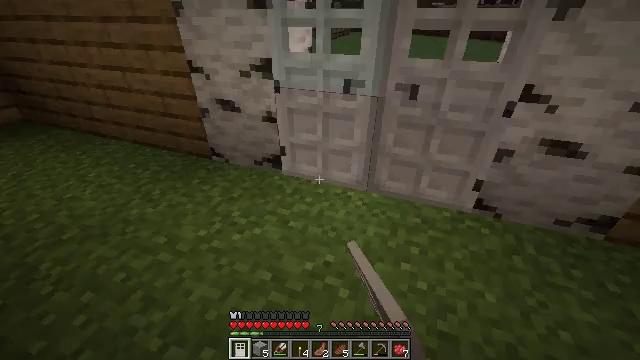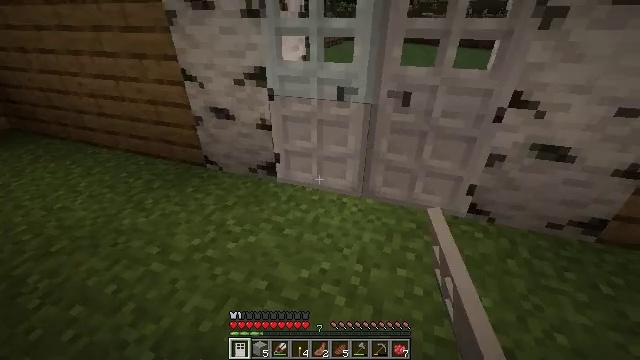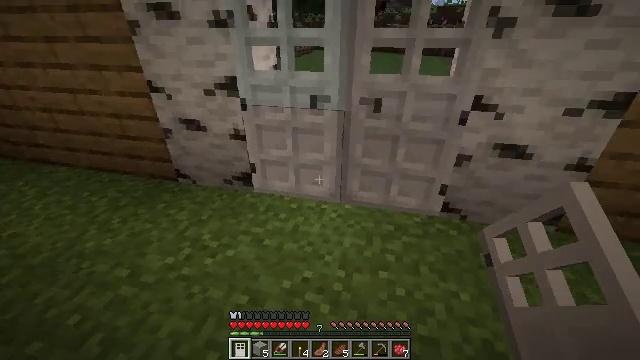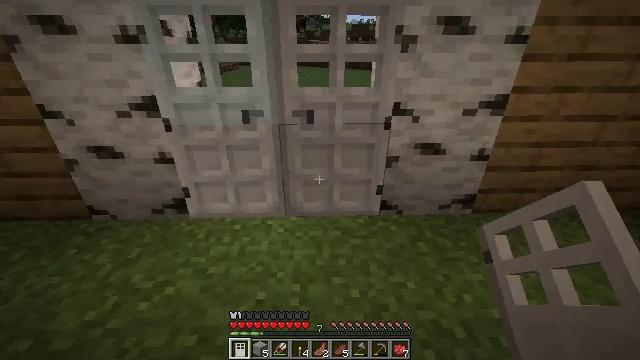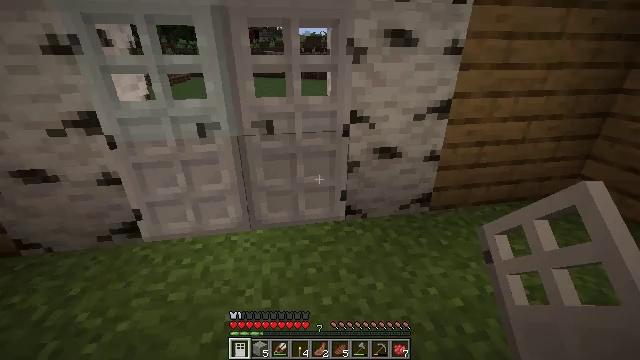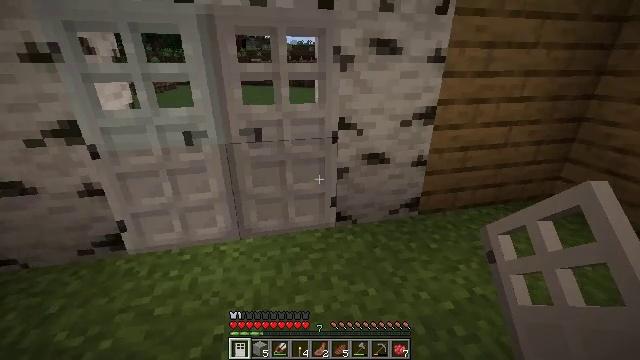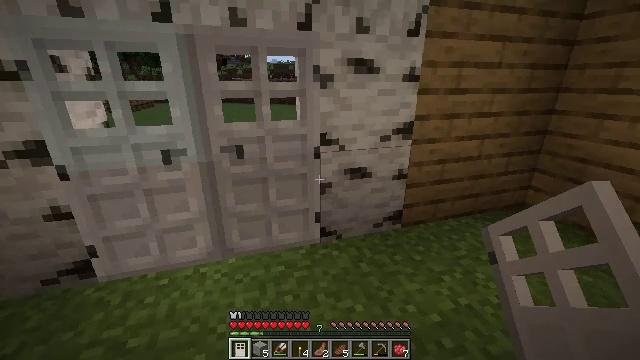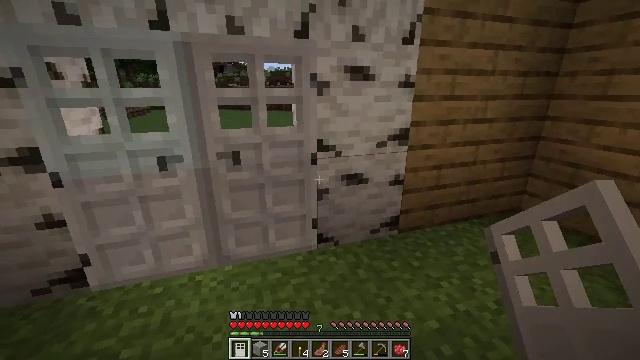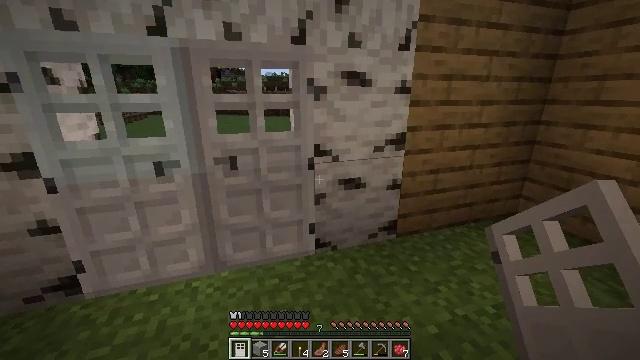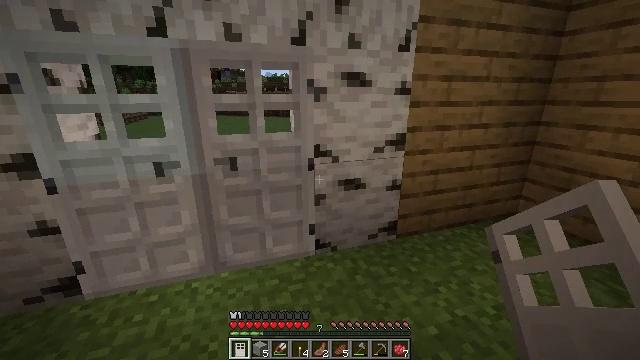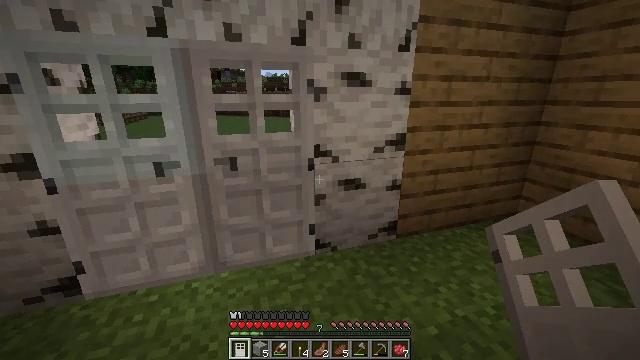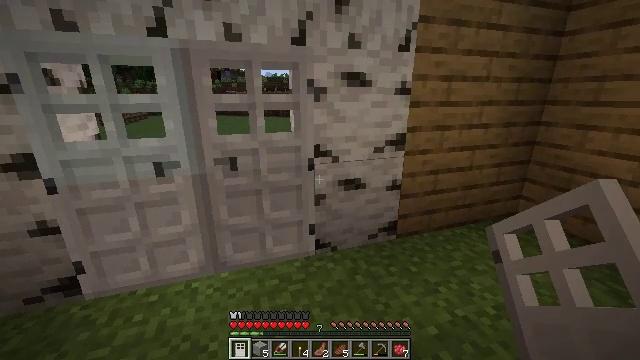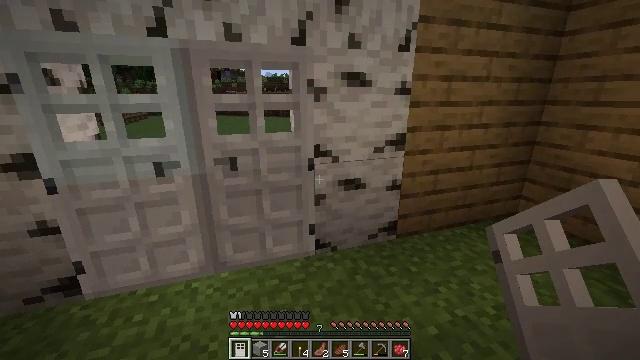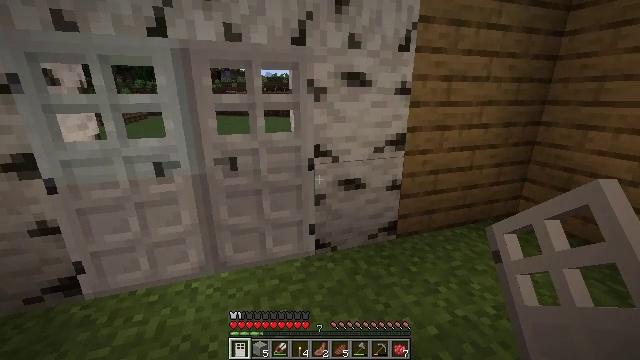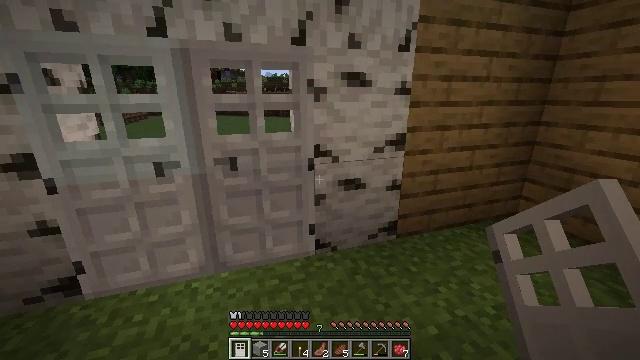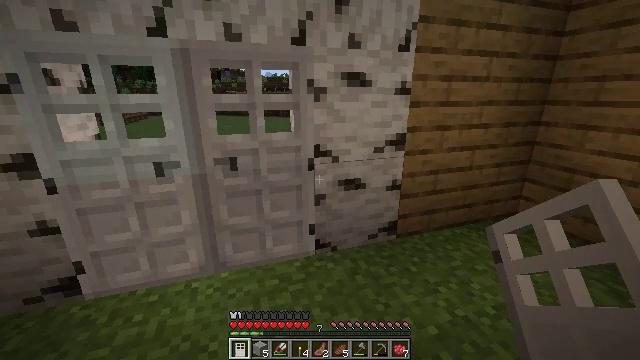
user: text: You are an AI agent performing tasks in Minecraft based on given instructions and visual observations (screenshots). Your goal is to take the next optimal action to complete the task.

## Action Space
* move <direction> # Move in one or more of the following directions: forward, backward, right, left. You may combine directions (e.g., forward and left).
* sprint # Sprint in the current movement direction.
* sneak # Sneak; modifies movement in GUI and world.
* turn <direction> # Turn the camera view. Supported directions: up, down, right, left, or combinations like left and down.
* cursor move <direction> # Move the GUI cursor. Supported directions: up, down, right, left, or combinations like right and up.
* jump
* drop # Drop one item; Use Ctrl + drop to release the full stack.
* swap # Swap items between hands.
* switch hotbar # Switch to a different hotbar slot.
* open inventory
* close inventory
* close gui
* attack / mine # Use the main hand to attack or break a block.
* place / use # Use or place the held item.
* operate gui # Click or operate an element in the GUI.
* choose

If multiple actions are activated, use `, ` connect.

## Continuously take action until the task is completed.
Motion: motion action
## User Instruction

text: Create a birch button using the crafting interface.
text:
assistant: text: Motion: turn right and up
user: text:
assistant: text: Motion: turn right and up
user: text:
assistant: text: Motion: turn right and up
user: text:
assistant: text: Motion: turn right and up
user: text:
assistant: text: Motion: turn right and up
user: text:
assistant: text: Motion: turn right and up
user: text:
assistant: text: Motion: turn up
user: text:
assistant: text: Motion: turn up
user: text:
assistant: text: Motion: no_op
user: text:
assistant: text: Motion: no_op
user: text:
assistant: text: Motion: no_op
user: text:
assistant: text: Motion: no_op
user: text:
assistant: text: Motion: no_op
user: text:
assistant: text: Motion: no_op
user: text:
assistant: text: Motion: no_op
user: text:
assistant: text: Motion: no_op
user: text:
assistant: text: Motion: no_op
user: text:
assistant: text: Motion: no_op
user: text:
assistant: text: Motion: no_op
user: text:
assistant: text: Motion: no_op
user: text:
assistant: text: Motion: no_op
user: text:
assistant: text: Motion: no_op
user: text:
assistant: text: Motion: no_op
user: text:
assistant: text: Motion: no_op
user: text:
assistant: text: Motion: no_op
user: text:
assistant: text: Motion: no_op
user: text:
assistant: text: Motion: no_op
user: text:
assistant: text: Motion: no_op
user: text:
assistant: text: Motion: no_op
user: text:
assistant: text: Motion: no_op